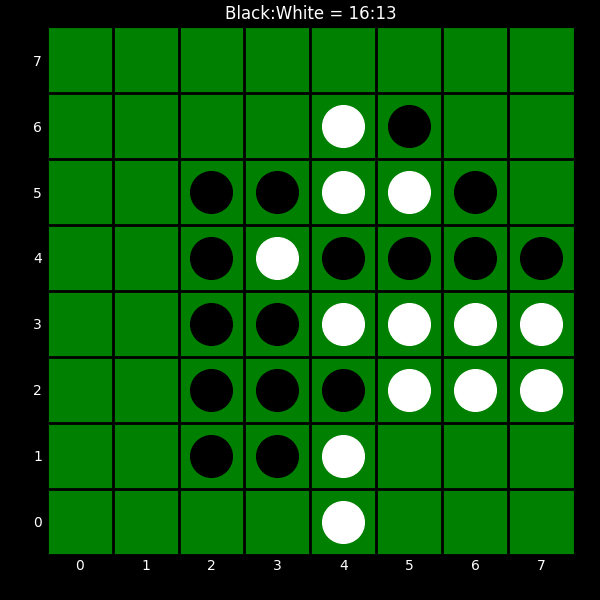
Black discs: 16
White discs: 13